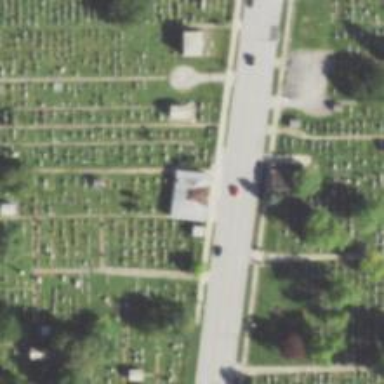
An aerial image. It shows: Sector within cemetery.